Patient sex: M
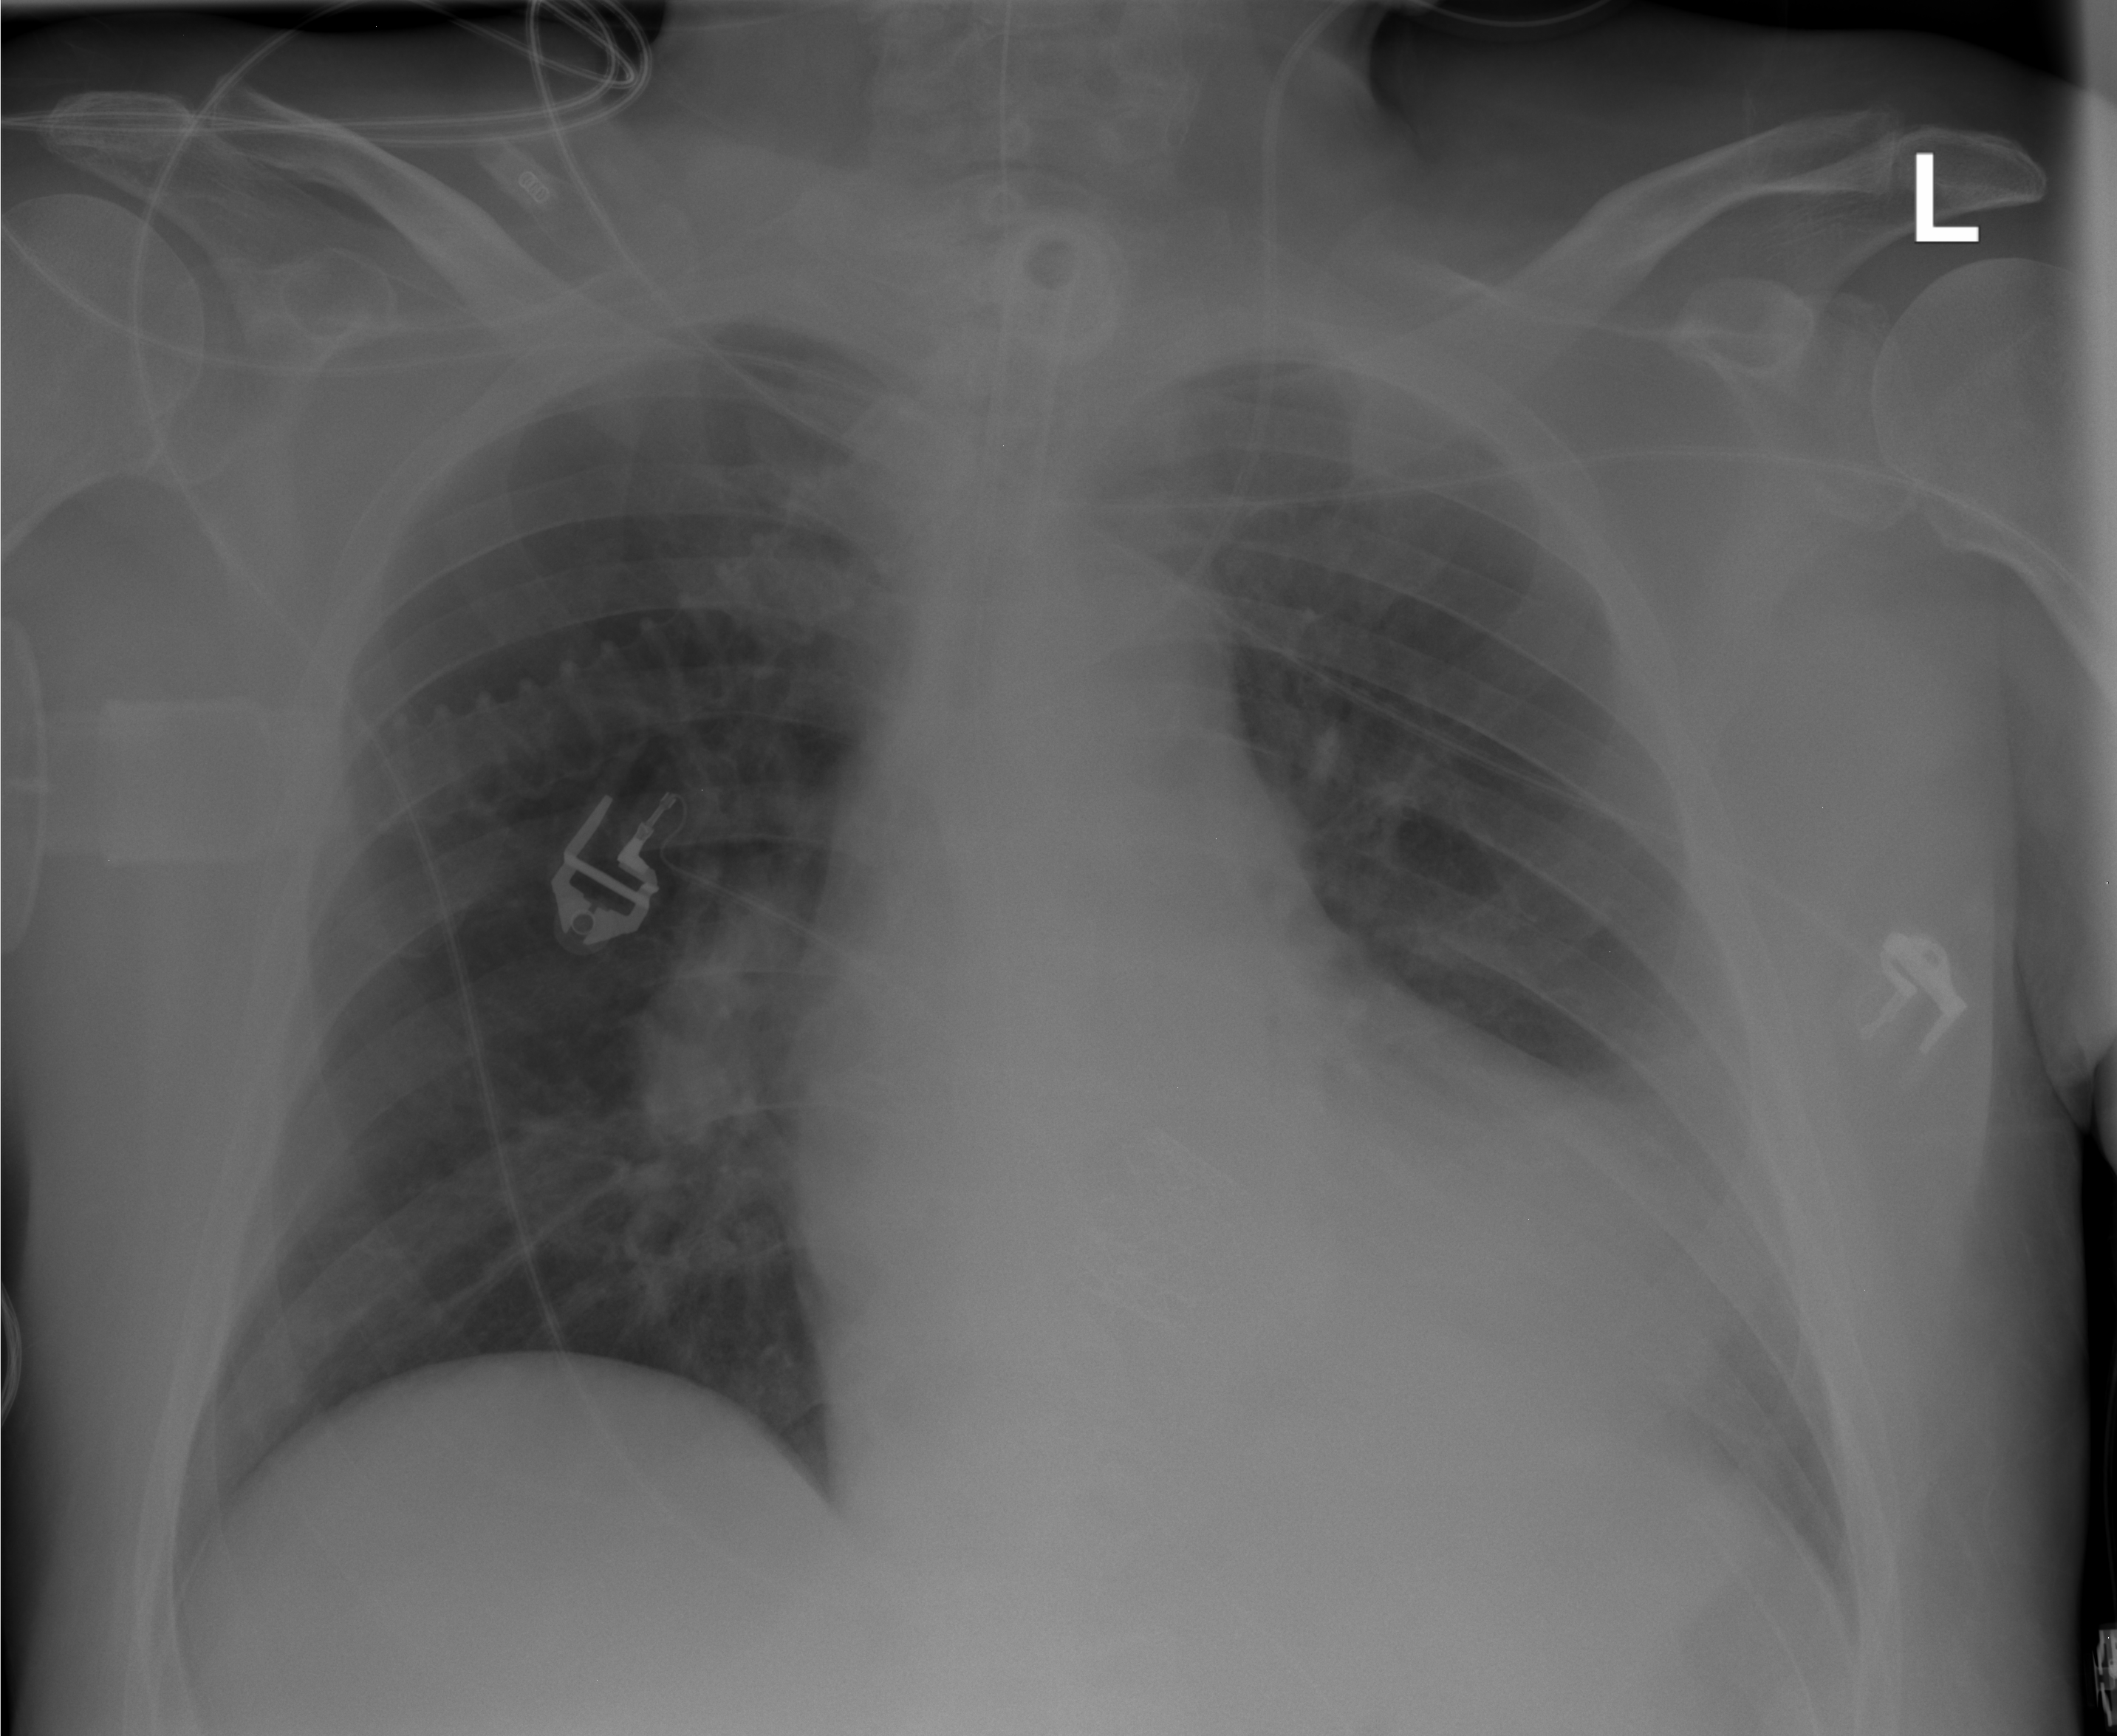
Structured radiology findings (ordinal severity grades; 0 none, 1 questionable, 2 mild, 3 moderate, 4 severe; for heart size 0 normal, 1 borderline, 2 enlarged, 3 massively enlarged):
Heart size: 2
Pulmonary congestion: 0
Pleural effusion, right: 0
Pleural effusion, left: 1
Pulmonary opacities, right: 0
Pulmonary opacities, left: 0
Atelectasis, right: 0
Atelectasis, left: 2